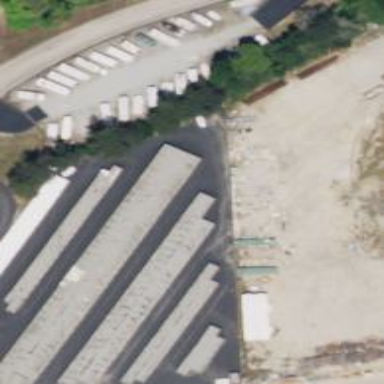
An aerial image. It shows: Warehouse building.